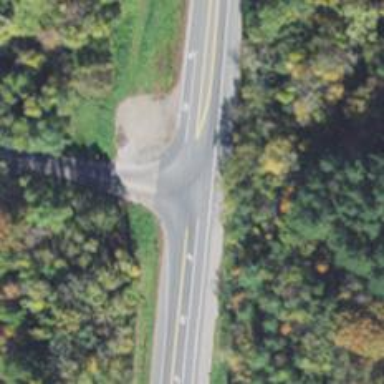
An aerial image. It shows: Asphalt trunk highway.